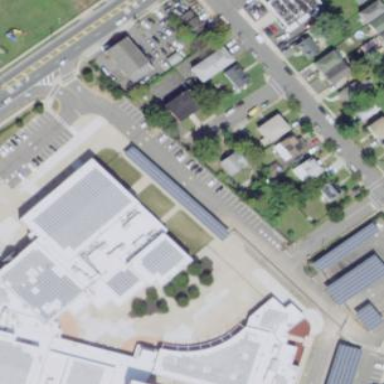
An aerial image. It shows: Solar photovoltaic panel generator on the roof of building.